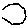
Label: hexagon